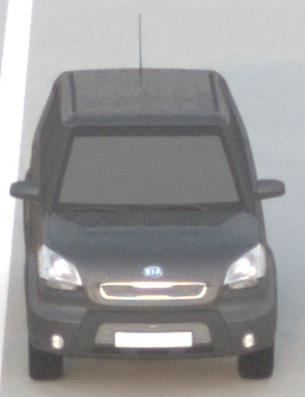
Make: KIA
Model: Soul 1.6
Detailed model: Soul (AM)
Model produced from: 2009/02
Model produced until: 2009/11
Doors: 5
Color: gray
Road condition: dry road
Daytime: sunrise or sunset
Contrast: low contrast